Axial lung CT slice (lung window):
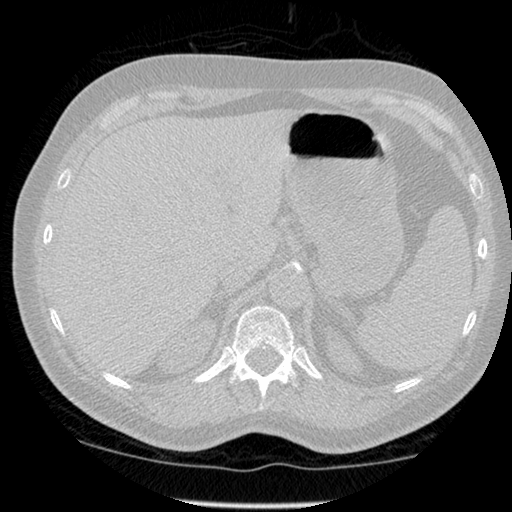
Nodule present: no